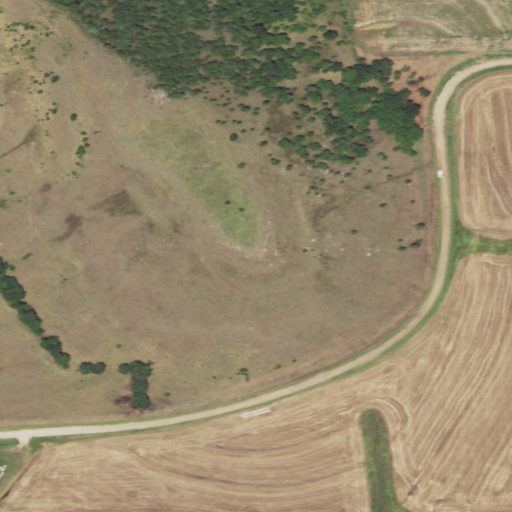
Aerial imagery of mountain in Kansas named Twin Mounds containing cultivated crops, grassland, open development, deciduous forest, and low intensity development